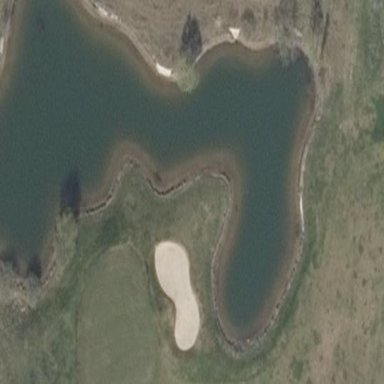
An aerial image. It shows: Water hazard in golf course. The hazard is natural water feature.